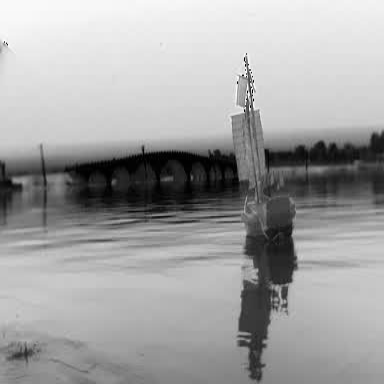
There is a sailboat in the infrared image.